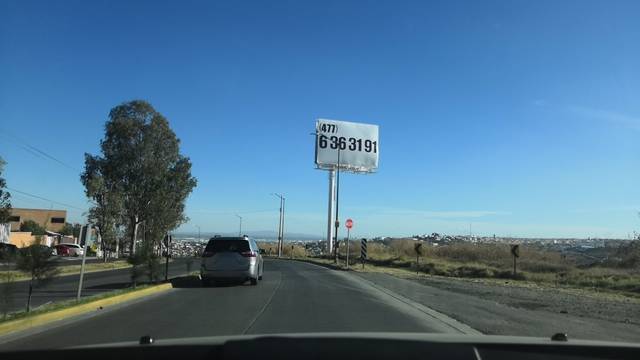
Region: Mexico
Coordinates: 21.15, -101.721